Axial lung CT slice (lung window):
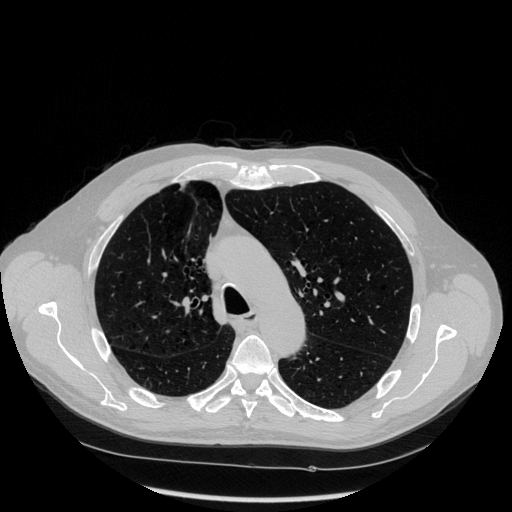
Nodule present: no